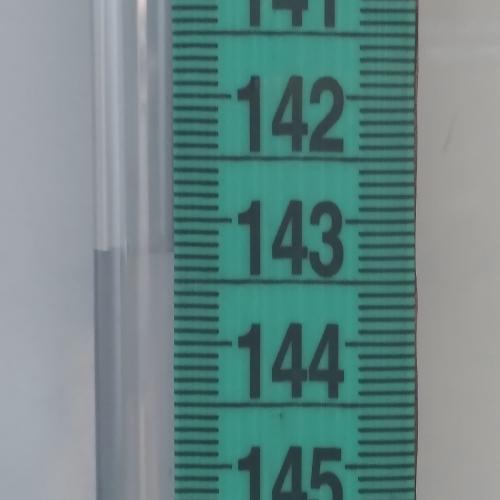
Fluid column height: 143.3 cm